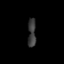
Tissue: lung
Cell type: Others
Senescence score: 0.5469
Nuclear area (px): 223
Mean DAPI intensity: 57.516